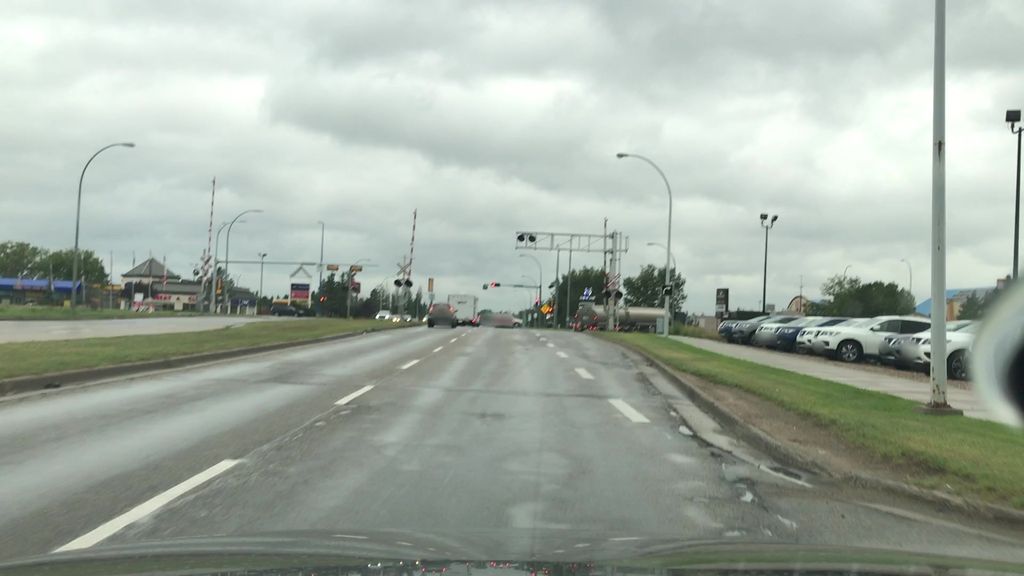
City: edmonton